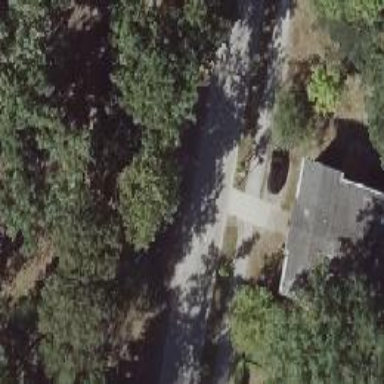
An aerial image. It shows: Avenue lined with deciduous broadleaved trees.